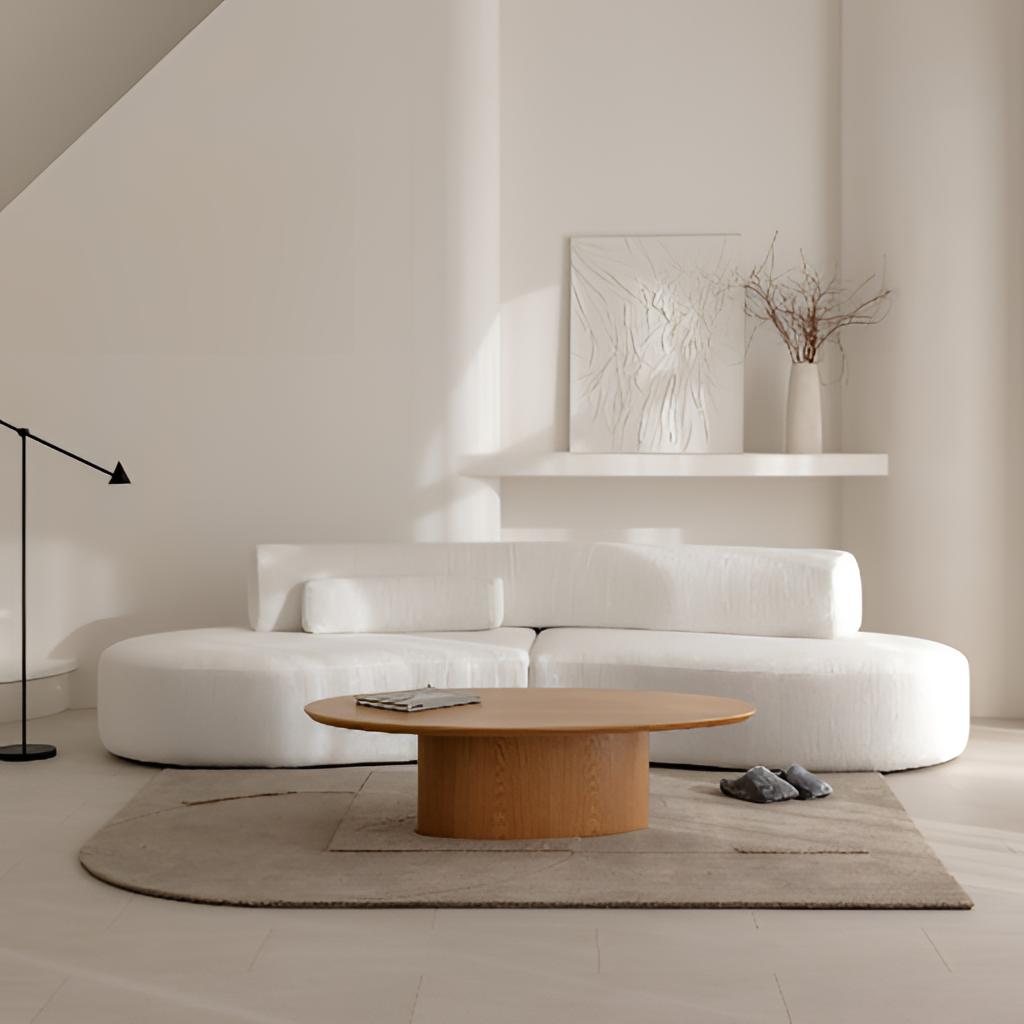
living room, fabric sofa, beige paint wallpaper, with solid pattern, minimalist, beige tile flooring, with large square pattern